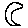
Label: moon